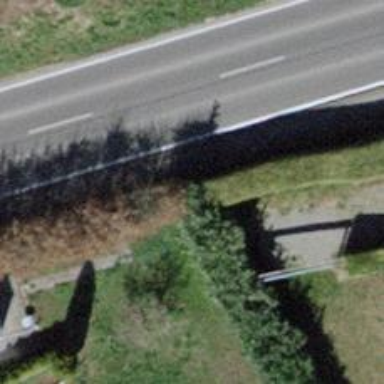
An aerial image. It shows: Hedge acting as barrier.